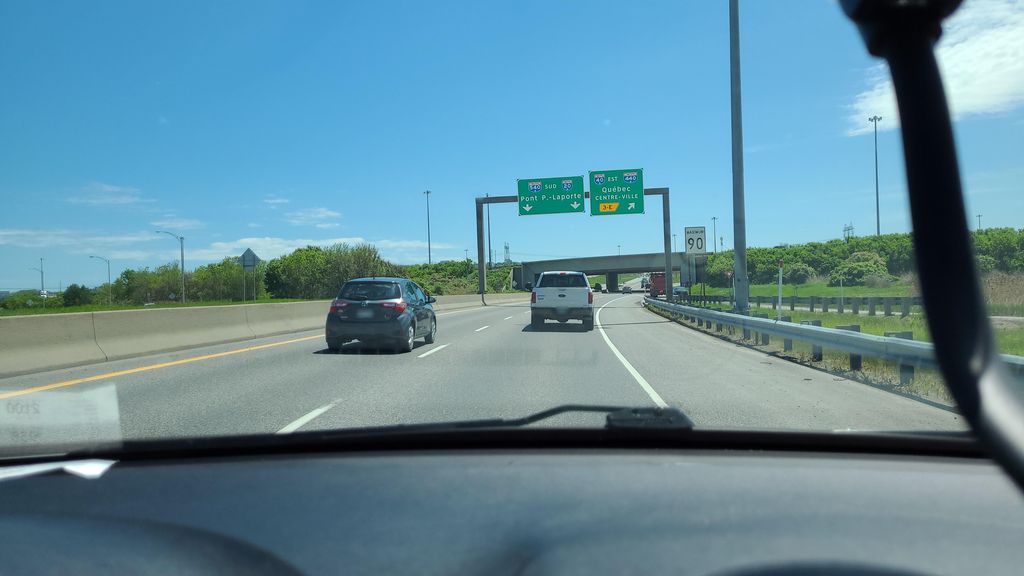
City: quebec_city